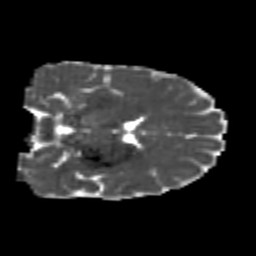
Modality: MD
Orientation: coronal
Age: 21
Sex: male
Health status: healthy
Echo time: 0.074 s